Interaction volume radius: 5 \u00c5
Interaction volume height: 25 \u00c5
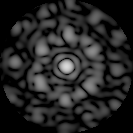
Disorder parameter: 0.5961